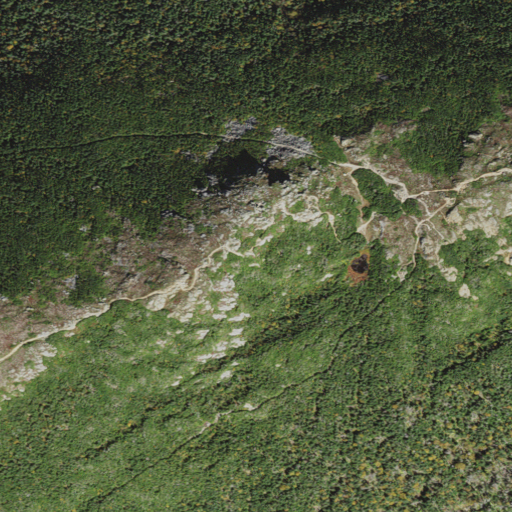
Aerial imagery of ridge(s) in New Hampshire named Presidential Range containing evergreen forest, grassland, and mixed forest